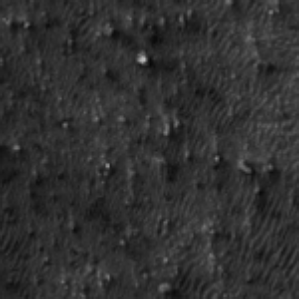
Label: frost